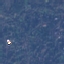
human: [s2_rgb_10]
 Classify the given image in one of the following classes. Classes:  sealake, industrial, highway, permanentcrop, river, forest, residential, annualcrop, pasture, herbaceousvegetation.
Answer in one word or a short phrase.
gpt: Residential